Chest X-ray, PA view. Patient: 23 years old, sex M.
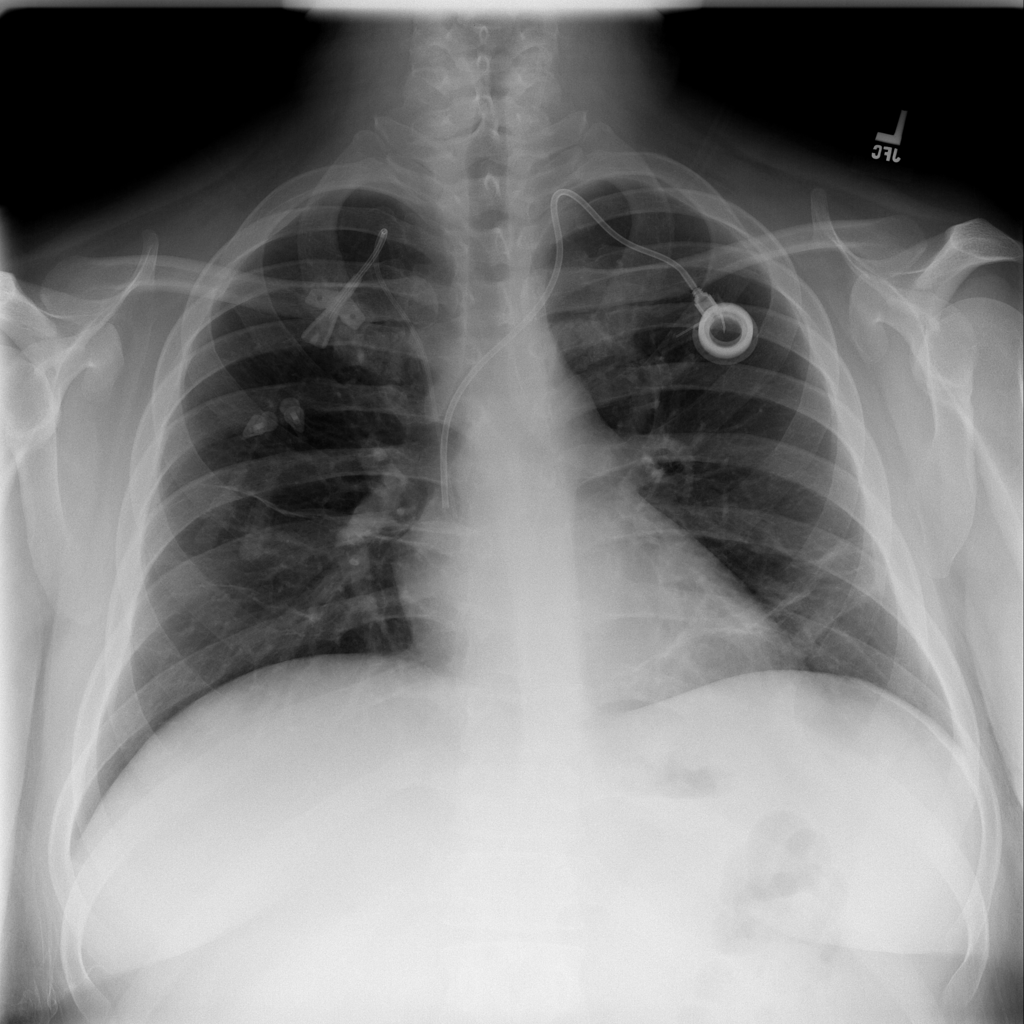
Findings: Atelectasis